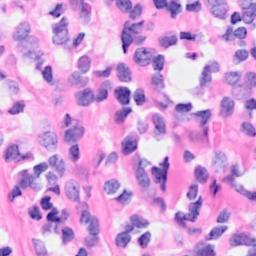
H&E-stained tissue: Breast